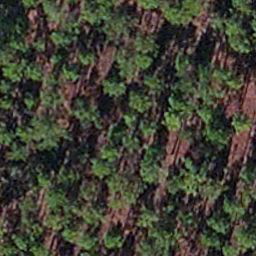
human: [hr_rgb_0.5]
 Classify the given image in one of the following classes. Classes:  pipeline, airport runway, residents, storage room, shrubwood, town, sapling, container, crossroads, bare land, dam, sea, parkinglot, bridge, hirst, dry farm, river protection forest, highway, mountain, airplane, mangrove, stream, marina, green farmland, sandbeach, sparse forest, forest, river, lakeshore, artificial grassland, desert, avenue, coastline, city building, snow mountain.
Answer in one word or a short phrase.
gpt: sapling